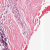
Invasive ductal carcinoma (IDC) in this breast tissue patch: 0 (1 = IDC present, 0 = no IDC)